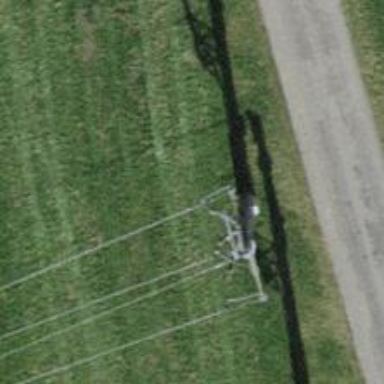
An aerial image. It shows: Three power lines with cables.